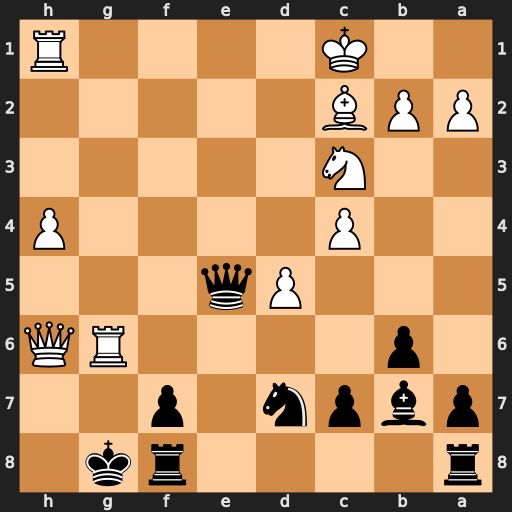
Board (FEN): r4rk1/pbpn1p2/1p4RQ/3Pq3/2P4P/2N5/PPB5/2K4R
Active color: b
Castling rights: -
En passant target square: -
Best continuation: fxg6 Qxg6+ Qg7